Question: I'm looking for an online tool that will let me create a gif or png like this one:

Some kind of LaTex online service, with friendly examples?
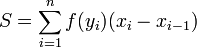
Answer: I use <URL>.
PNG, colors, transparent background and anti-aliasing are all included.